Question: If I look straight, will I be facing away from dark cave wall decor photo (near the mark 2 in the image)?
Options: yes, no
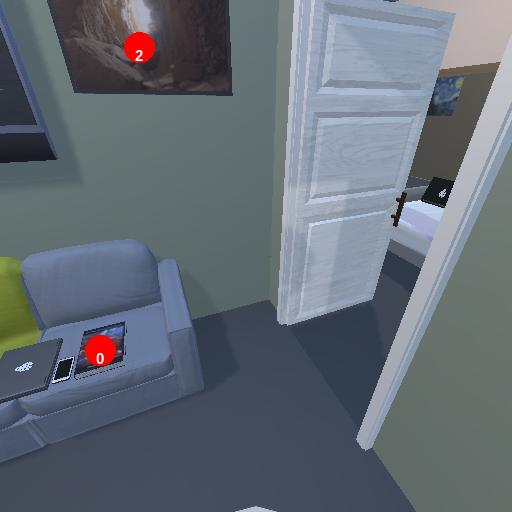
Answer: yes